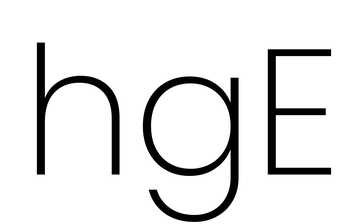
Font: Poppins-ExtraLight